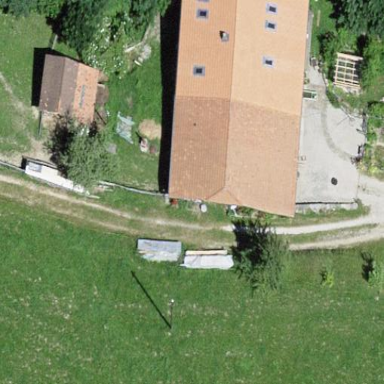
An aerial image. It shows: Farm building.